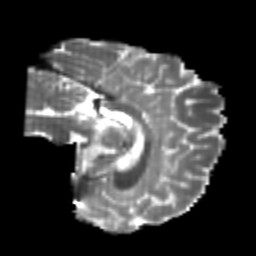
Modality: T2w
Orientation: sagittal
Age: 24
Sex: male
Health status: healthy
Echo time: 0.074 s